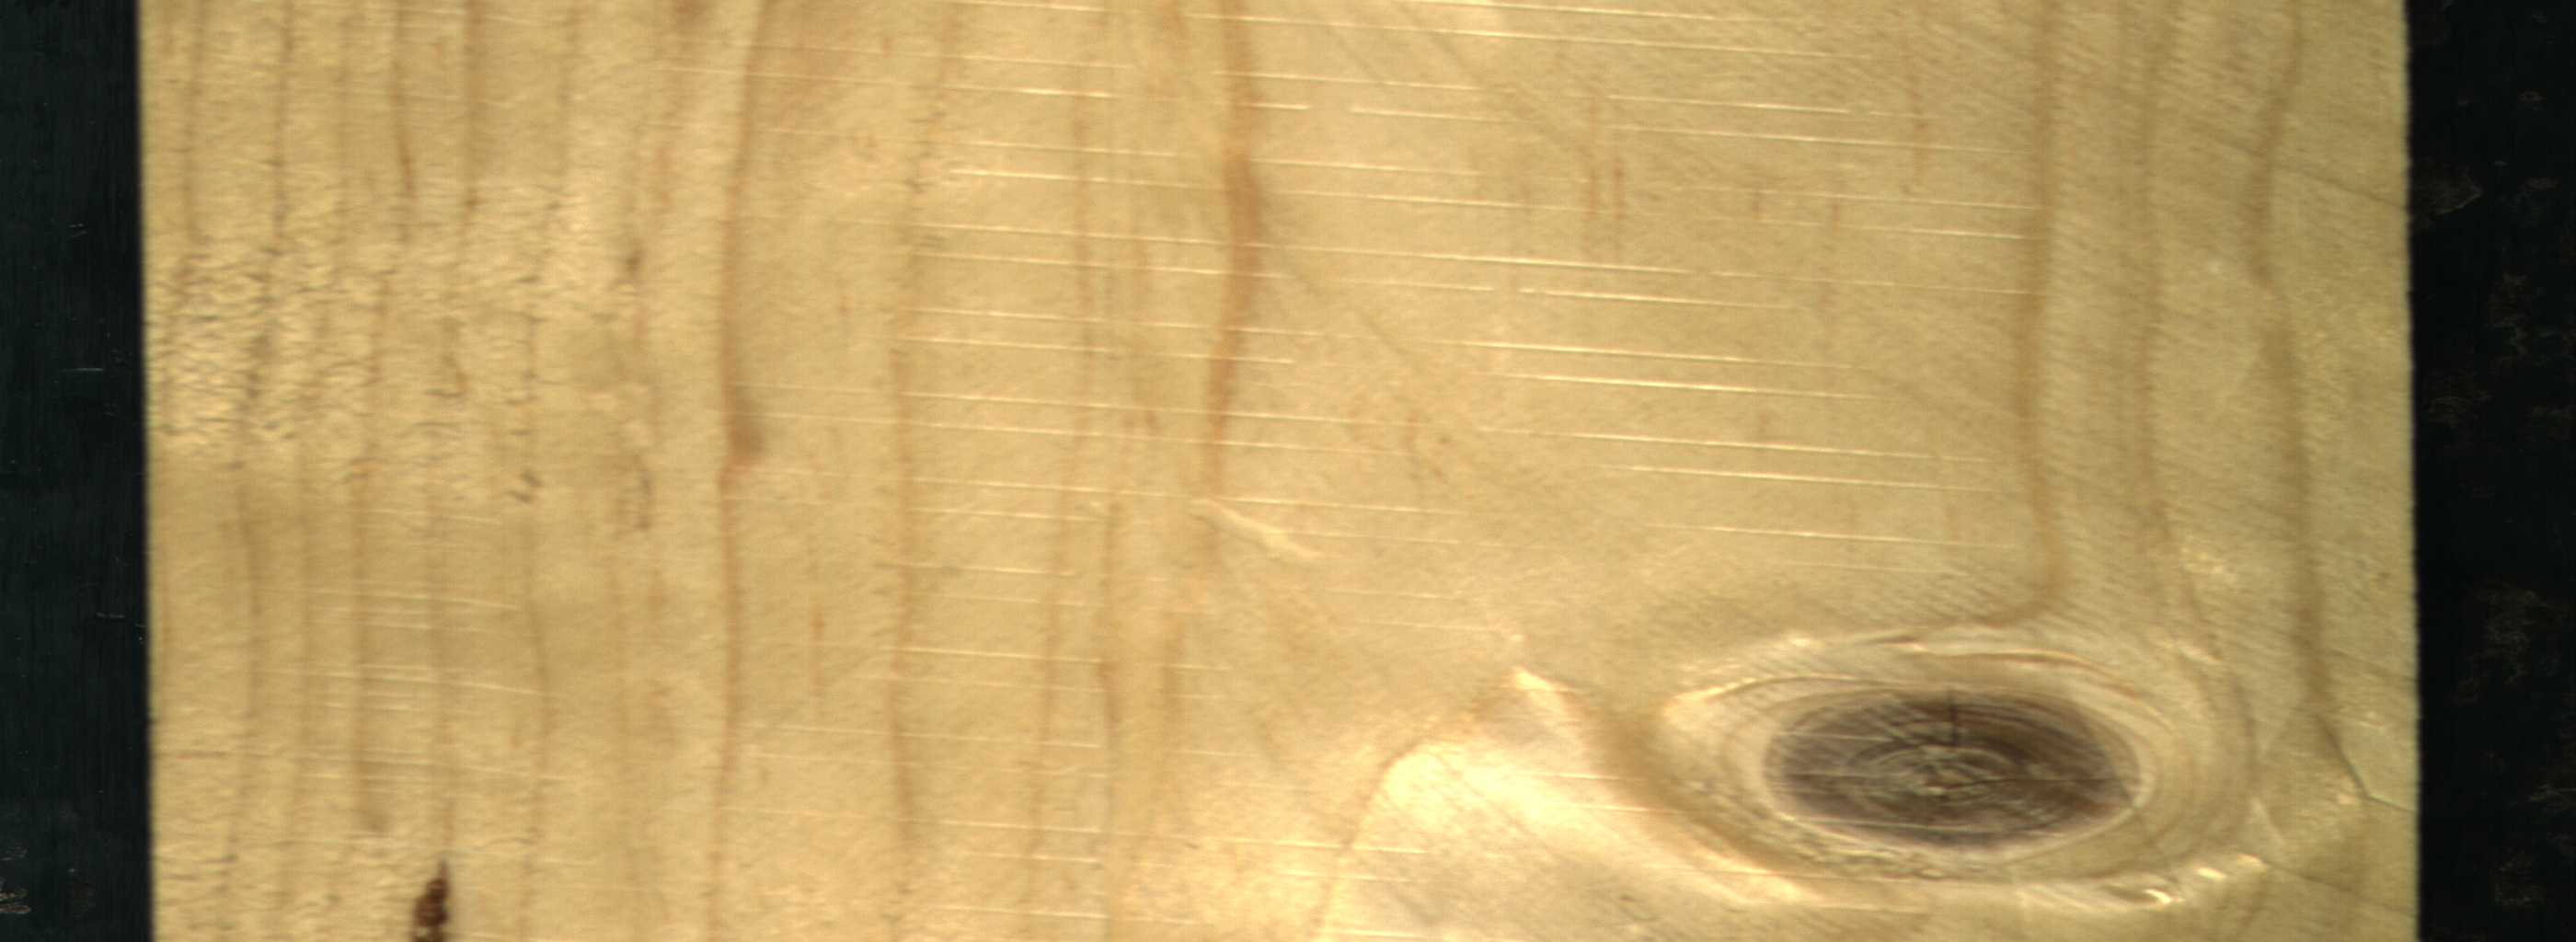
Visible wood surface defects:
resin
knot_with_crack